Current action and preconditions to check: trajectory_clear

Your task: For each precondition in the list above, predict whether it will hold at this action.

Consider the current scene as observed from the mobile robot's camera, and analyze the predicted future states of all dynamic agents (e.g., people, animals, vehicles, or any moving entities) within the NEXT SECOND.

IMPORTANT: Only answer "very likely" if you are absolutely certain—based on strong, clear evidence—that a dynamic agent will violate the precondition in the predicted future state. Do NOT answer "very likely" for unlikely, ambiguous, or low-probability risks.

Ask yourself for each precondition: Is there a high probability, with clear and convincing evidence, that the predicted future states of any dynamic agent will interfere with the predicted future state of the currently executing action within the NEXT SECOND, causing that precondition to fail?

Assess the risk level based on these predictions. Use "likely" or "very likely" if motions create a clear risk of interference.

Use "neutral" or "improbable" if agents are nearby but their predicted paths are clearly diverging or non-conflicting.

Failure Risk Categories: "very improbable", "improbable", "neutral", "likely", "very likely"

Answer Format: Output ONLY the probability_of_failure value from these categories: "very improbable", "improbable", "neutral", "likely", "very likely"

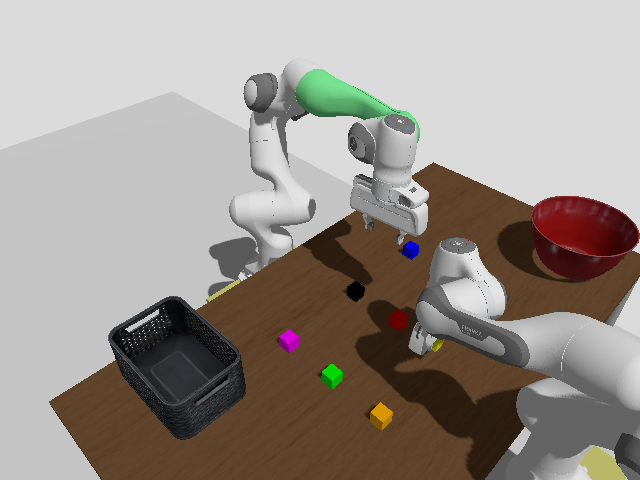

Answer: neutral